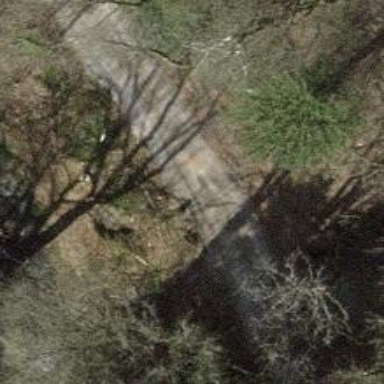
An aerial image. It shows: Compacted driveway that serves as service road.